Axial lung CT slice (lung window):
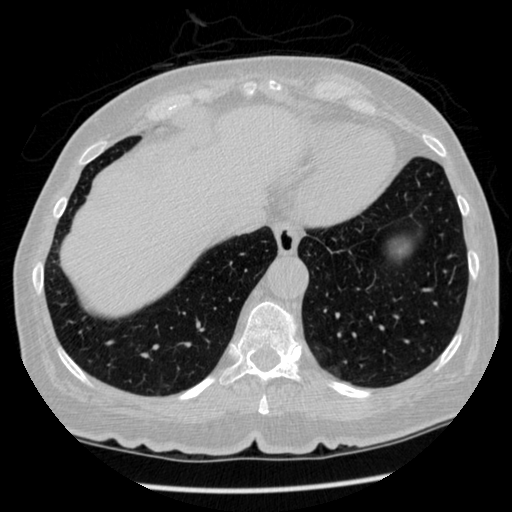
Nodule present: no